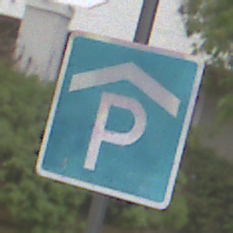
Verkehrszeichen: Parkhaus
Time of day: Midday
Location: Outdoor (Urban)
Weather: Overcast
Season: NotSpecified
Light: Natural